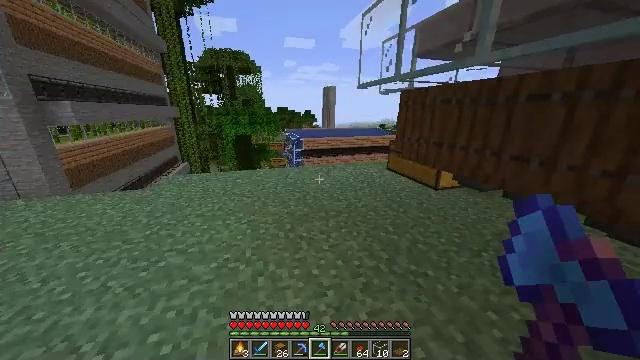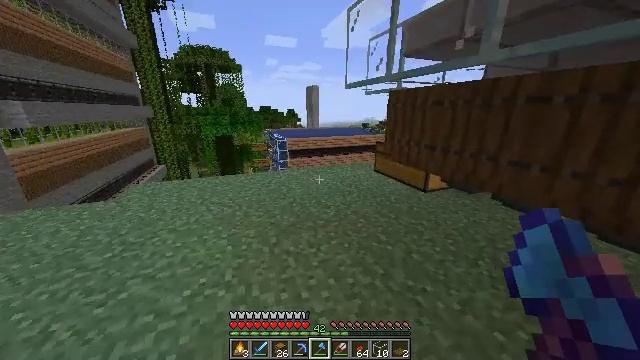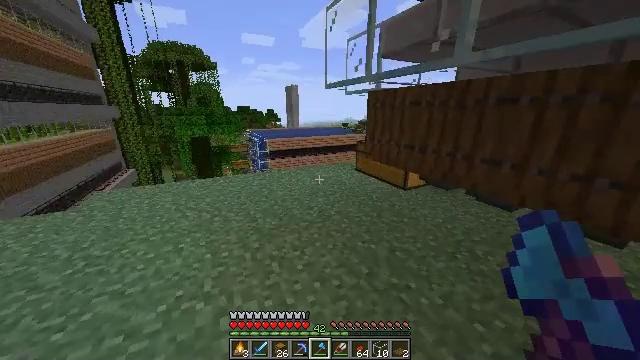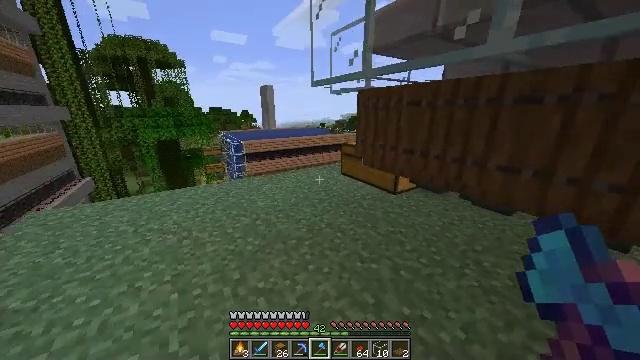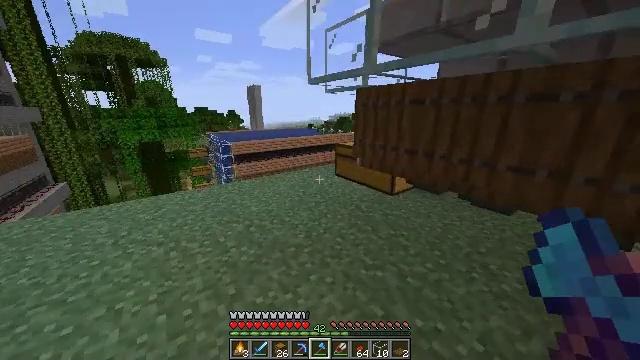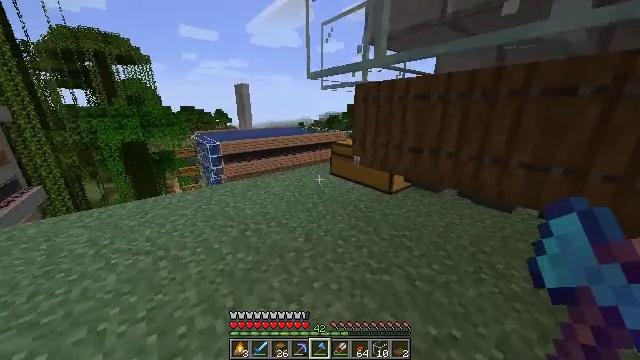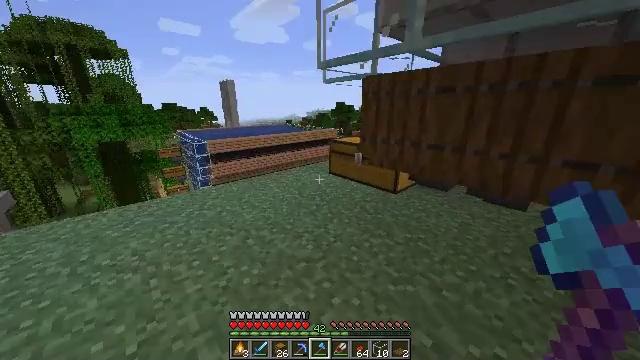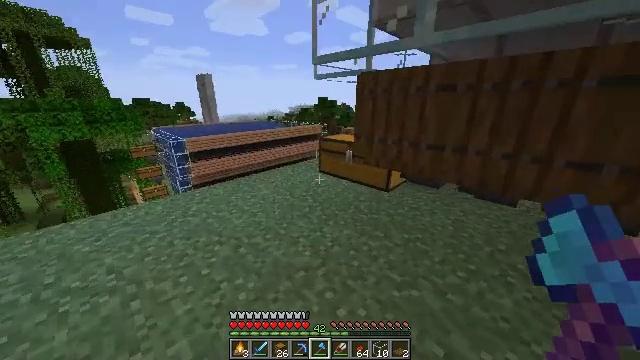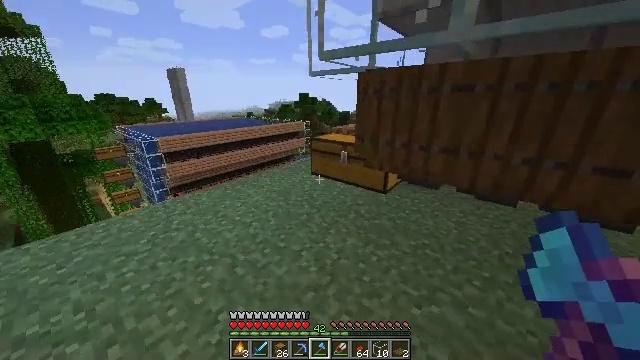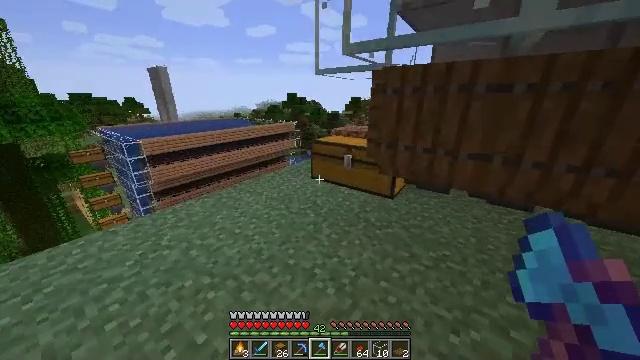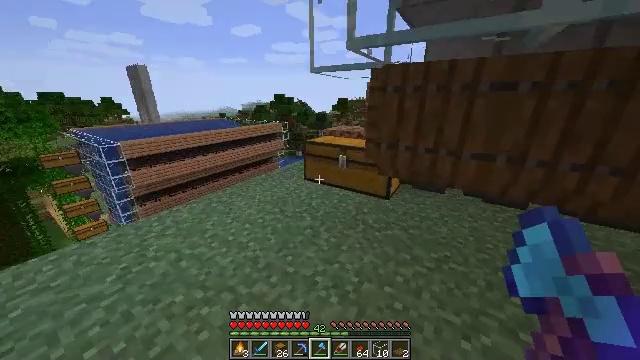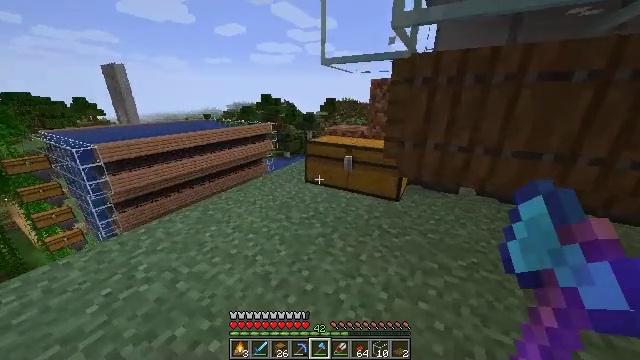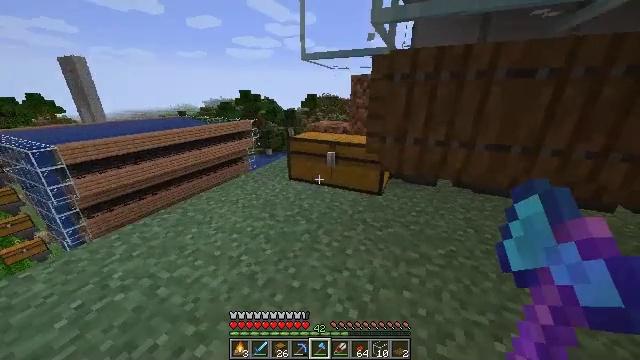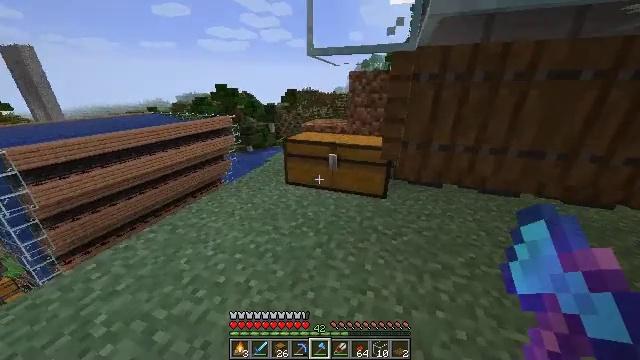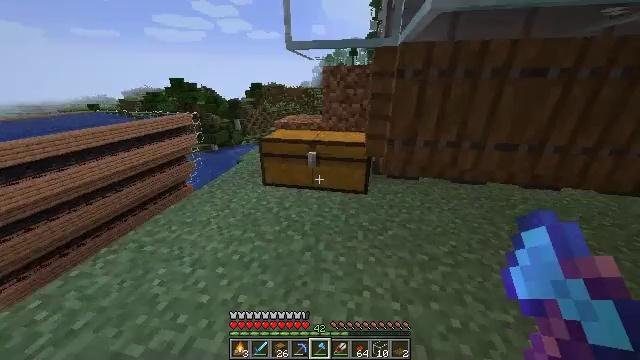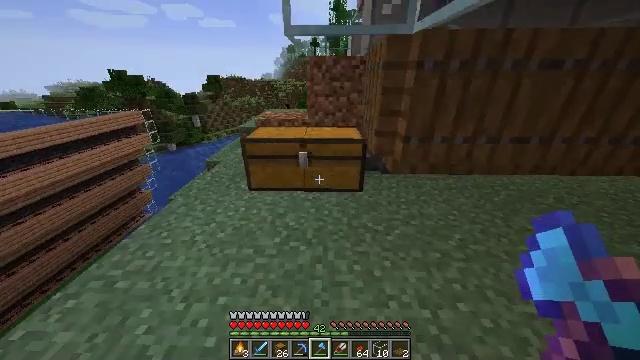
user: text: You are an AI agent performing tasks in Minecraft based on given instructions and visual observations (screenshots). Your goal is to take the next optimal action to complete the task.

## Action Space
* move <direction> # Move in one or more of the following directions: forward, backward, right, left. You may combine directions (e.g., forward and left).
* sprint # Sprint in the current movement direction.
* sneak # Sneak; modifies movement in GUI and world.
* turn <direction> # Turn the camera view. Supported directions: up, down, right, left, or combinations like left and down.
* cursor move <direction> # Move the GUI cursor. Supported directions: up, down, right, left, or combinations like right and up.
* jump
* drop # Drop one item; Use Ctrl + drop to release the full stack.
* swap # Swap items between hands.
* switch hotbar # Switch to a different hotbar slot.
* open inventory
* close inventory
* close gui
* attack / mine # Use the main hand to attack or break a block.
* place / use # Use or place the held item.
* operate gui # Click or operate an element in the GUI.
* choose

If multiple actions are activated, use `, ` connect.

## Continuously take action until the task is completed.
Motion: motion action
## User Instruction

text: Attack the glass to break it.
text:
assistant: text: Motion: move forward, turn right
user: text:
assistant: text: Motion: move forward, turn right
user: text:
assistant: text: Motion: move forward and move left, turn right
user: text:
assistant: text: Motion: move forward and move left, turn right
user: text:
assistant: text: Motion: move forward and move left, turn right
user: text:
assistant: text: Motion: move forward and move left, turn right
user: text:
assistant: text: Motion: move forward and move left, turn right and down
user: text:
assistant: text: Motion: move forward and move left, turn right
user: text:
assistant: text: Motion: move forward and move left, turn right
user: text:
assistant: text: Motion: move forward and move left, turn right
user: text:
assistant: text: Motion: move forward and move left, turn right
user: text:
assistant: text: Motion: move forward and move left, turn right
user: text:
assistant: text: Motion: move forward and move left, turn right and down
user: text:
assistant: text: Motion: move forward and move left, turn right and down
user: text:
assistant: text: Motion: move forward and move left, turn right and down
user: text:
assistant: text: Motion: turn right
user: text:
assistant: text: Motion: use / place
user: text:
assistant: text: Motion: use / place
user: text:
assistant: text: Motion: use / place
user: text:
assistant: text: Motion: use / place
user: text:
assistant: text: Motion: use / place
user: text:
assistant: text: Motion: open gui
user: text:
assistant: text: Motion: no_op
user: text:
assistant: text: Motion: no_op
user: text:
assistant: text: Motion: no_op
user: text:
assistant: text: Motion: no_op
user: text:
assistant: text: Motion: no_op
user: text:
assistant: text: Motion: cursor move up
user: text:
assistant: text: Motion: sneak, cursor move left and up
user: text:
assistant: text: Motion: sneak, cursor move left and up